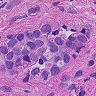
Metastatic tissue present: yes